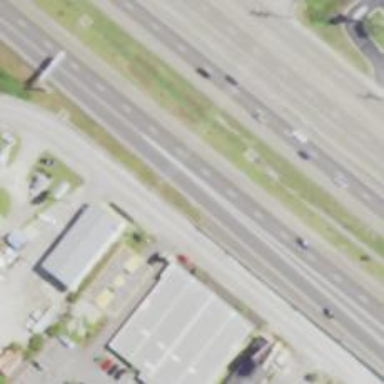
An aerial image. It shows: Motorway link.